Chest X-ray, AP view. Patient: 21 years old, sex M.
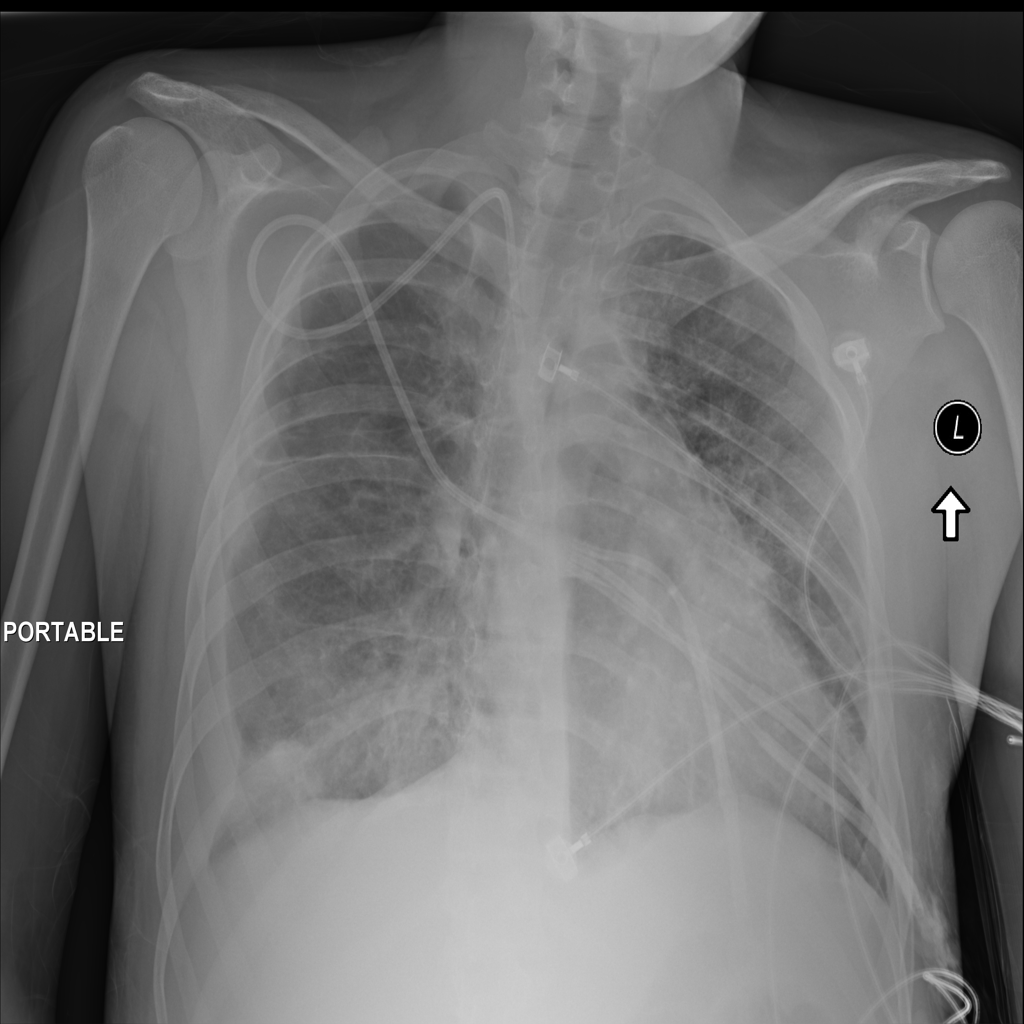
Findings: Consolidation